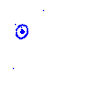
Particle: kaon